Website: lowes
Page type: address-validator
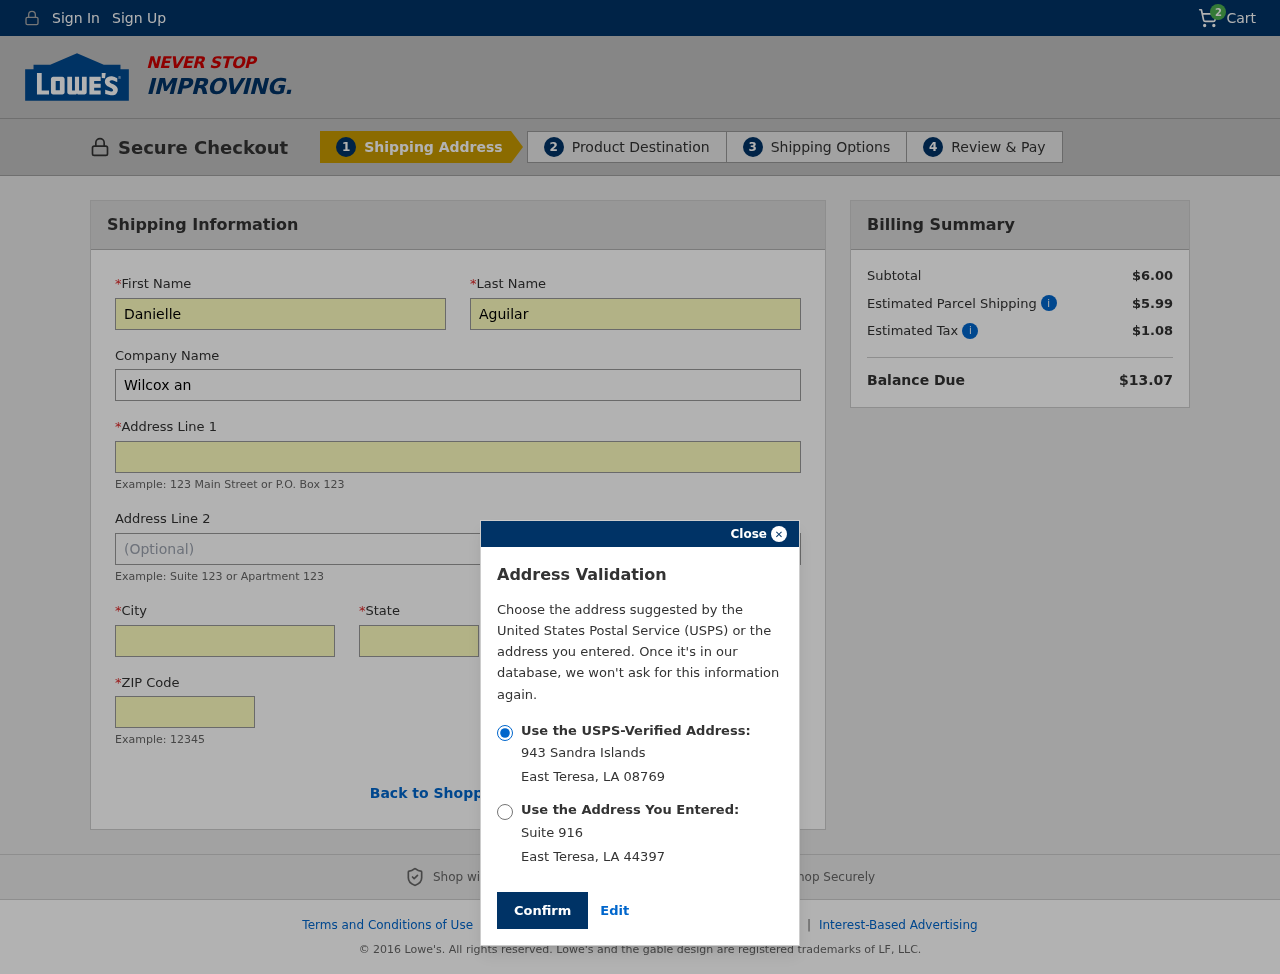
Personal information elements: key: PII_CITY
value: East Teresa
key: PII_COMPANY
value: Wilcox and Sons
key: PII_FIRSTNAME
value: Danielle
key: PII_LASTNAME
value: Aguilar
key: PII_POSTCODE
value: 08769
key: PII_POSTCODE2
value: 44397
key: PII_STATE
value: Louisiana
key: PII_STATE_ABBR
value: LA
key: PII_STREET
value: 943 Sandra Islands
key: PII_STREET2
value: Suite 916
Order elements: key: ORDER_NUM_ITEMS
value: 2
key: ORDER_SUBTOTAL
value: $6.00
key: ORDER_SHIPPING_COST
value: $5.99
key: ORDER_TAX
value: $1.08
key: ORDER_TOTAL
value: $13.07